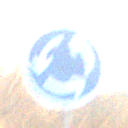
Verkehrszeichen: Kreisverkehr
Umgebung: Outdoor, Nature
Tageszeit: SunriseSunset
Wetter: PartlyCloudy
Licht: Natural
Jahreszeit: NotSpecified
Kontrast: MediumContrast